Question: What is the number of red dots?
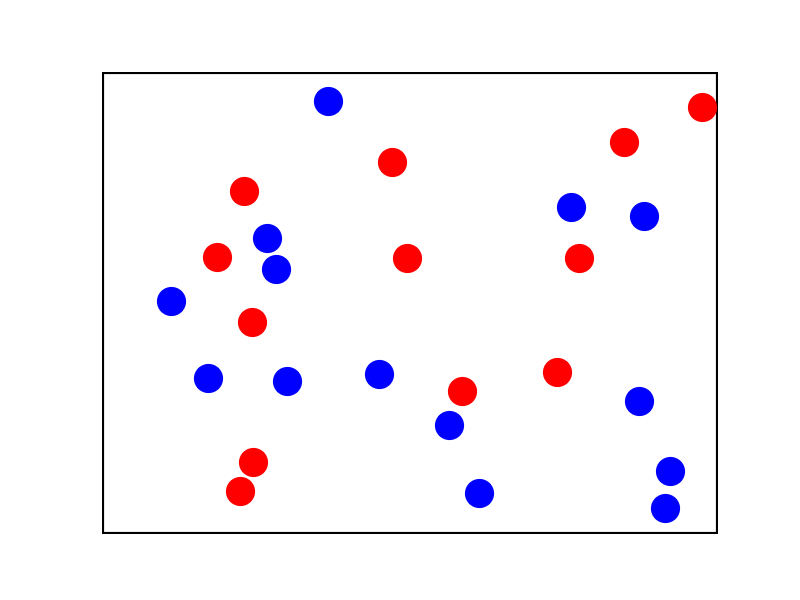
Answer: 12